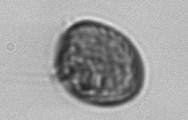
Label: Prorocentrum